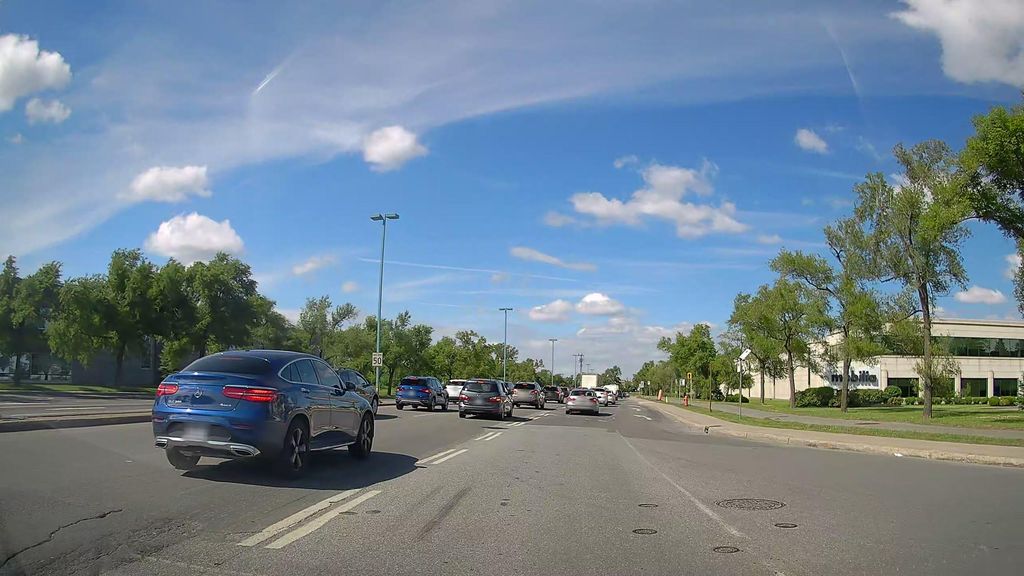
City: montreal